Question: I am having trouble making a CSS styled navigation bar that has a white arrow (triangle) pointing upwards at the selected nav item. The white arrow (triangle) blends with the body below, and is centered on the text box. Something like this screenshot:

Anyone have any suggestions on how to specify a "selected" CSS styling for the nav item as shown in the above screenshot?
I'm trying to create a CSS style called "activate", so '<li class="activate"><a href="#">Overview</a></li>' makes the arrow. Here is a jsfiddle of what I have so far <URL>
which kind of works, but the highlighting is too big when the user hovers over the menu item, and a second little arrow appears near the top. Seem simple, I just can't figure it out!
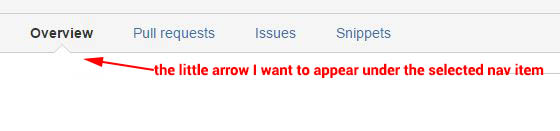
Answer: I have made the following changes:
- - -
### Code
'''
.submenu {
height: 40px;
overflow: hidden;
}
.submenu .activate:after {
content: '';
position: relative;
width: 0;
height: 75px;
left: 40%;
top: -39px;
border-left: 10px outset transparent;
border-right: 10px solid transparent;
border-bottom: 10px solid #ffffff;
}
'''
### Fiddle: https://jsfiddle.net/v680tfvr/5/